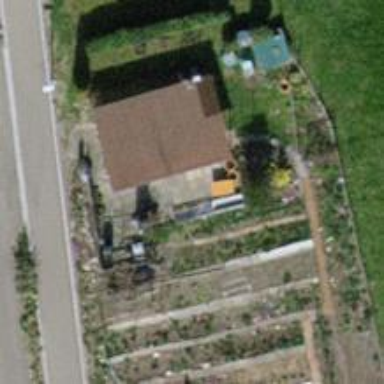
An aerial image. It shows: Shed.